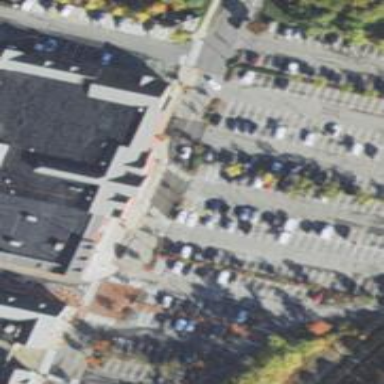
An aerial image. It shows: Parking space.